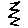
Label: zigzag